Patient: sex M, age 65
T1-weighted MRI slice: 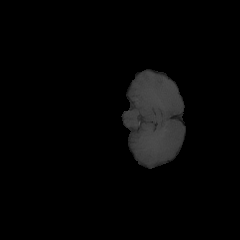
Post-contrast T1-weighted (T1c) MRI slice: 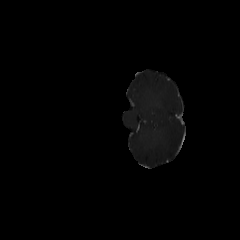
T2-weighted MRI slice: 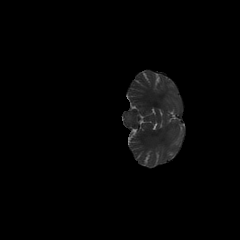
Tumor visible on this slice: no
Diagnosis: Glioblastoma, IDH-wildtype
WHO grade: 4